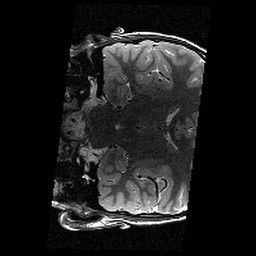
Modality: T2w
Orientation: coronal
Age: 11
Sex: male
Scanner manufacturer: siemens
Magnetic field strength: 3 T
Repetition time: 9.23 s
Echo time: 0.067 s